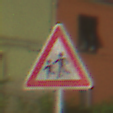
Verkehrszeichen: KinderRechts
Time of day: Night
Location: Outdoor (Urban)
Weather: PartlyCloudy
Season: NotSpecified
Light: Artificial